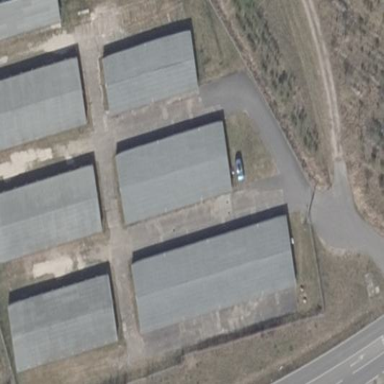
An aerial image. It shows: Garages with gabled roofs oriented along and colored grey.